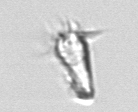
Label: Paratontonia_gracillima